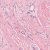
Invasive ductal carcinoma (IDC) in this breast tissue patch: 0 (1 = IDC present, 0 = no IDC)